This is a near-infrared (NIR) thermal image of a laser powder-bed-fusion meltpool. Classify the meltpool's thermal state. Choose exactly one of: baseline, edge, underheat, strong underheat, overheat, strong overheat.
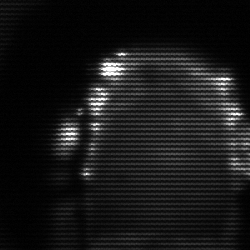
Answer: baseline